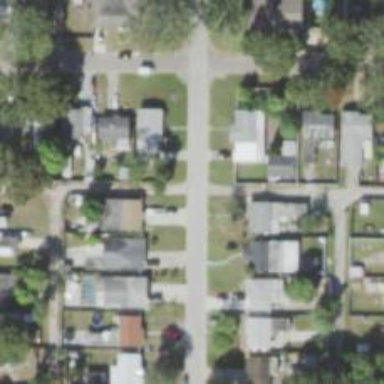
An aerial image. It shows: Alleyway designated as service road.